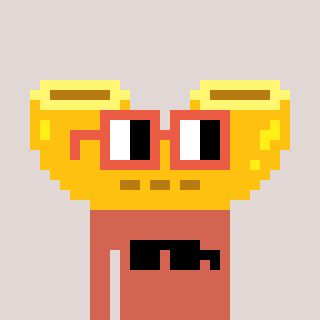
a pixel art character with square orange glasses, a macaroni-shaped head and a peachy-colored body on a warm background